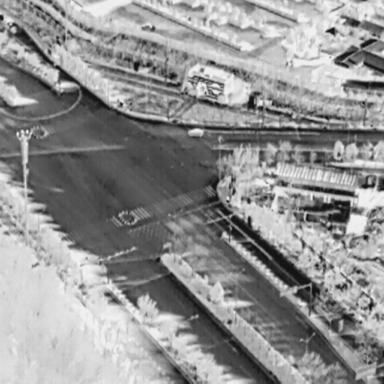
There is a Car in the infrared image.